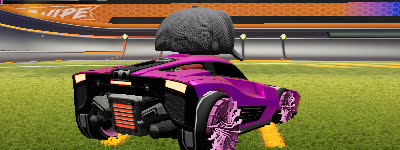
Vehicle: breakout